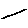
Label: line